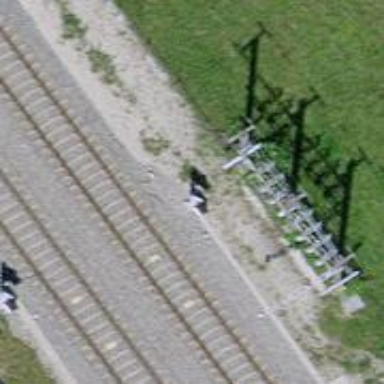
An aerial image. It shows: Railway signal.